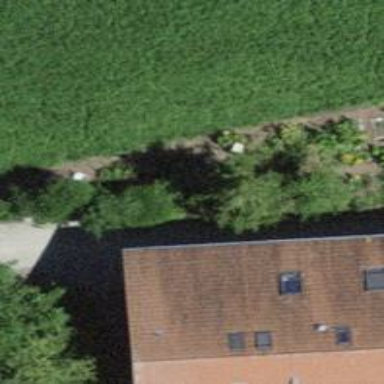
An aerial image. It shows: Path with surface of woodchips.